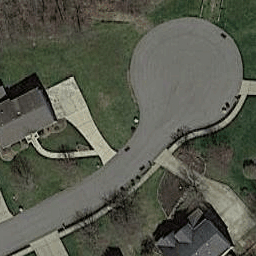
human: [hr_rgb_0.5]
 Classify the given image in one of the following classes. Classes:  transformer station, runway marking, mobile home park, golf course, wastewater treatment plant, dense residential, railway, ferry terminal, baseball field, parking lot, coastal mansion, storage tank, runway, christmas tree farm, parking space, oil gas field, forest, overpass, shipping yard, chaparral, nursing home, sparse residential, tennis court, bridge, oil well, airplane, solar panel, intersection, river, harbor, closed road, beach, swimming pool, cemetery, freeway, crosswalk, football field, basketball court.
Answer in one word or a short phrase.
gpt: closed road